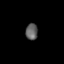
Tissue: skin
Cell type: Endothelial cells
Senescence score: 0.6761
Nuclear area (px): 194
Mean DAPI intensity: 95.794